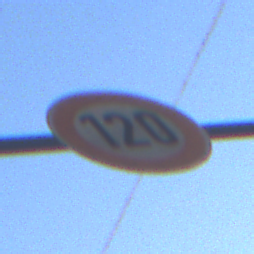
Verkehrszeichen: Geschwindigkeit120
Umgebung: Outdoor, Urban
Tageszeit: SunriseSunset
Wetter: Clear
Licht: Natural
Jahreszeit: NotSpecified
Kontrast: MediumContrast